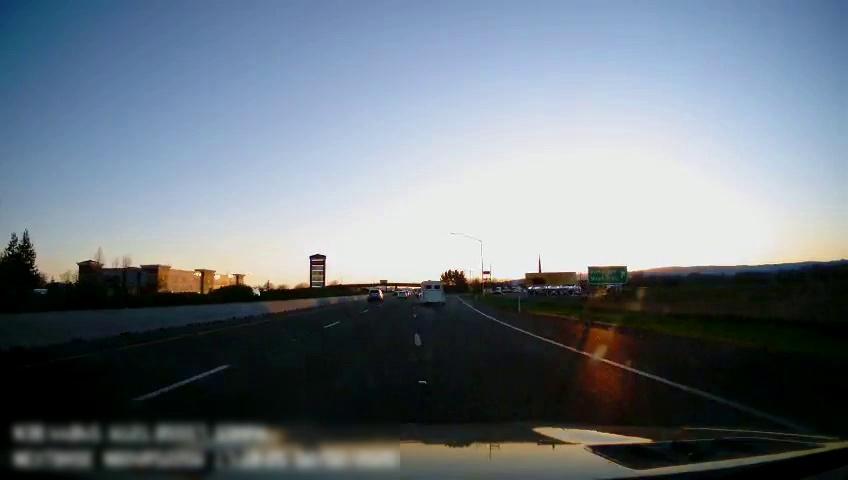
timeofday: Dusk/Dawn/Twilight
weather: Sunny
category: Drivable Space
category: Vehicles | Other LV
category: Vehicles | SUV
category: Vehicles | Car
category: Lanes | Current Lane
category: Lanes | Alternate Lane
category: Lanes | Alternate Lane
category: Lanes | Alternate Lane
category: Traffic | Signs